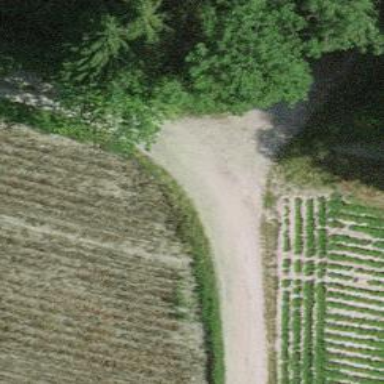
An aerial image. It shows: Unpaved path.